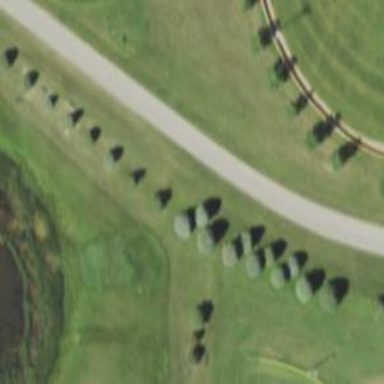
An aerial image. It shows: Disc golf hole.